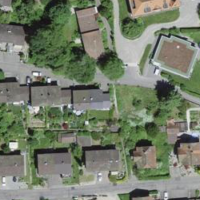
EUNIS habitat code: 54
Species observed at this site:
Narcissus pseudonarcissus